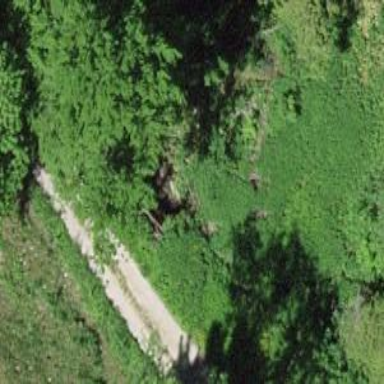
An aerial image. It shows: Culvert tunnel.